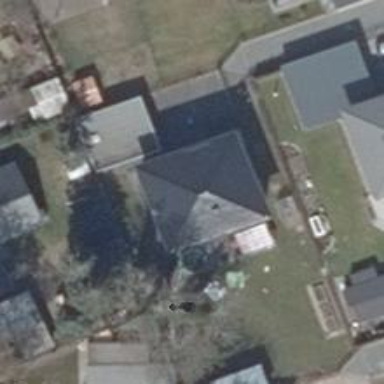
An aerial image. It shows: Building with pyramidal-shaped roof.